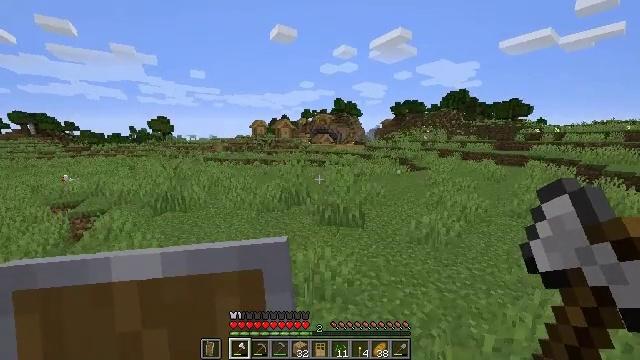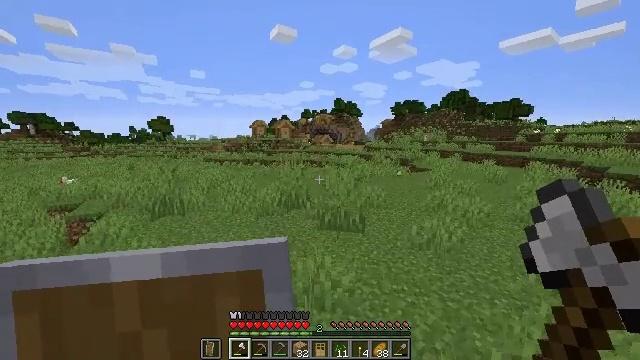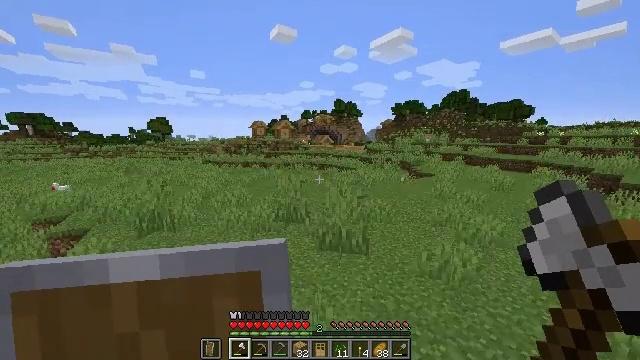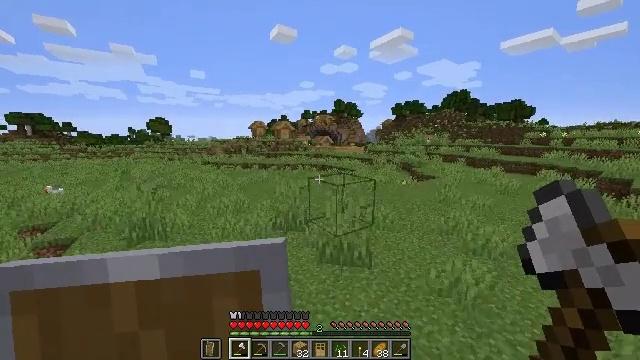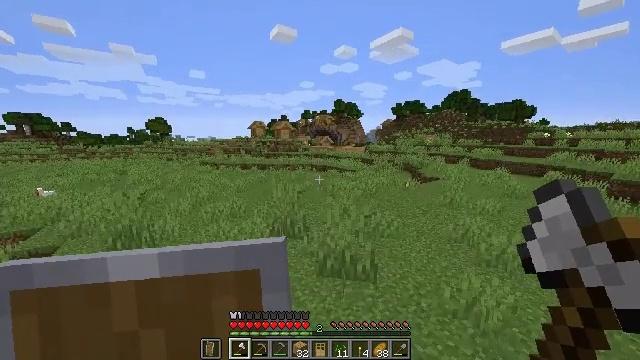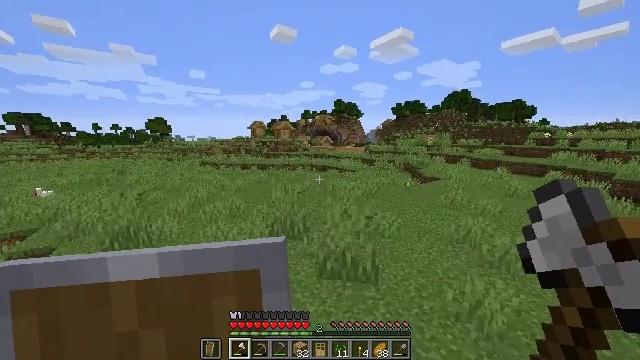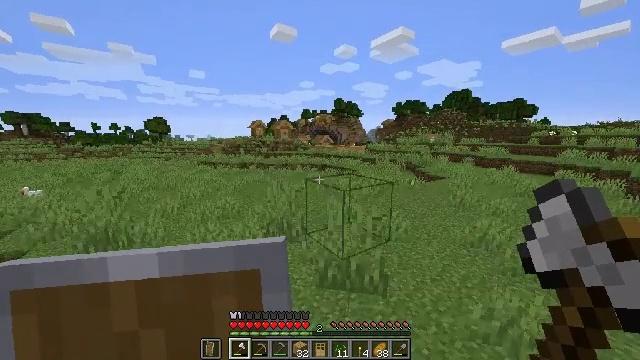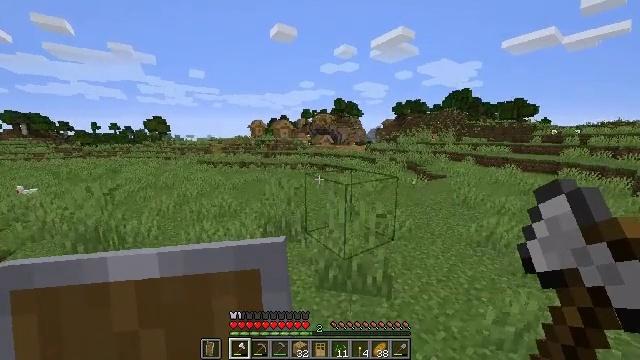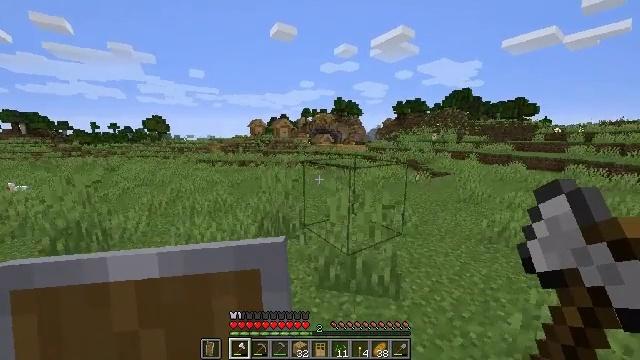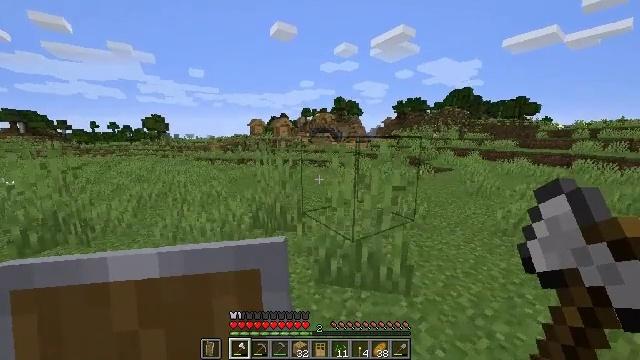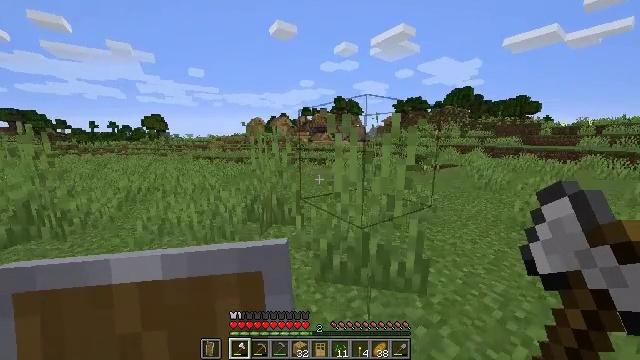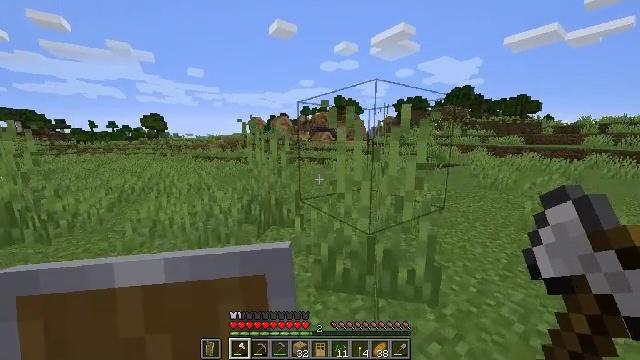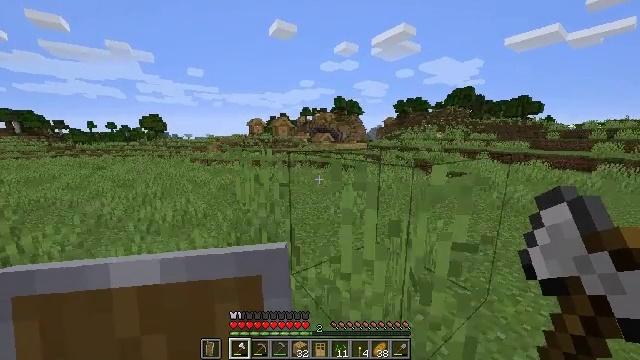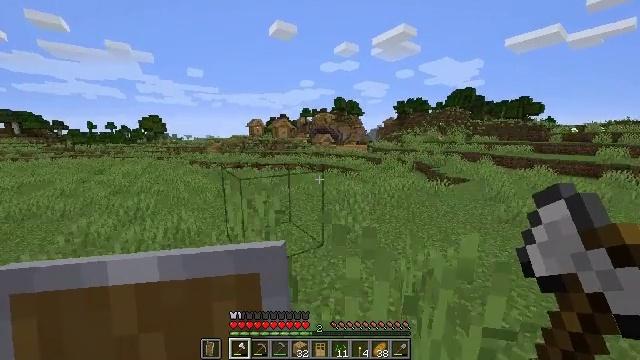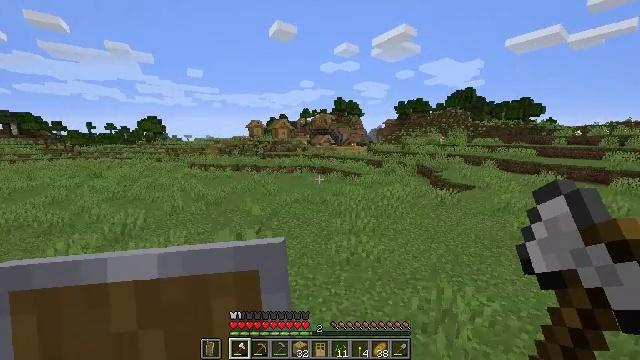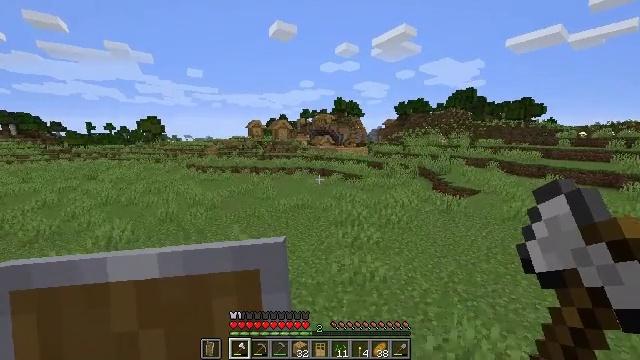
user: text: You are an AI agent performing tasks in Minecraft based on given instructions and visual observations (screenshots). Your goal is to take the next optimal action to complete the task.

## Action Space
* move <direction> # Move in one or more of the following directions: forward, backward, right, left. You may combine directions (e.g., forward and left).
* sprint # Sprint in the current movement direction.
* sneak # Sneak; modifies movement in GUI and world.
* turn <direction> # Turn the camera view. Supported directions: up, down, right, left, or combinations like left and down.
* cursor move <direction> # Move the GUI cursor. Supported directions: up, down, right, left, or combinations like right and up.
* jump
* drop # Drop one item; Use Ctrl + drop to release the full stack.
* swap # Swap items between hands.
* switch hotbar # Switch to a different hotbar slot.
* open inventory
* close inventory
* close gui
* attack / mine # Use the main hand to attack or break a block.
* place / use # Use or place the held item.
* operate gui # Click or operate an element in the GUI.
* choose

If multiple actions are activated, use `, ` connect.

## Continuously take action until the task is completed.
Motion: motion action
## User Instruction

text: craft item air
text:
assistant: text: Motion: move forward, sprint, jump
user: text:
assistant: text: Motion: move forward, sprint, jump
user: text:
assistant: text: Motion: move forward, sprint, jump
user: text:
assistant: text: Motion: move forward, sprint, jump
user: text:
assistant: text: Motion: move forward, sprint, jump
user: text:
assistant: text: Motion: move forward, sprint, jump
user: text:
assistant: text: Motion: move forward, sprint, jump
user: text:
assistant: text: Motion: move forward, sprint, jump
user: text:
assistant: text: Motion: move forward, sprint, jump
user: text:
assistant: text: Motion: move forward, sprint, jump
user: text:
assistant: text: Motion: move forward, sprint, jump
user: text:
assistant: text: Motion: move forward, sprint, jump
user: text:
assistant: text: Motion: move forward, sprint, jump
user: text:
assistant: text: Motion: move forward, sprint, jump
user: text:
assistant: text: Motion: move forward, sprint, jump
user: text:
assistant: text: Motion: move forward, sprint, jump
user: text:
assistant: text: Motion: move forward, sprint, jump
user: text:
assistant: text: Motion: move forward, sprint, jump
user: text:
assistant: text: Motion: move forward, sprint, jump
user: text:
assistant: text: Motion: move forward, sprint, jump
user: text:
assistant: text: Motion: move forward, sprint, jump
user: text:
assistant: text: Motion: move forward, sprint, jump
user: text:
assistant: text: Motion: move forward, sprint, jump
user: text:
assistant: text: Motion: move forward, sprint, jump
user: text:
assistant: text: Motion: move forward, sprint, jump
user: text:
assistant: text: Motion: move forward, sprint, jump
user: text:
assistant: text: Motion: move forward, sprint, jump
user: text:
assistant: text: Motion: move forward, sprint, jump
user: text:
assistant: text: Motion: move forward, sprint, jump
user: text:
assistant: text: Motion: move forward, sprint, jump